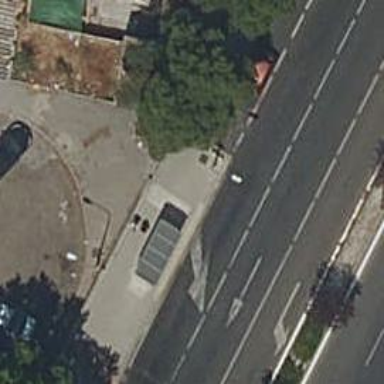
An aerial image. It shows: Bus stop with platform for public transport.